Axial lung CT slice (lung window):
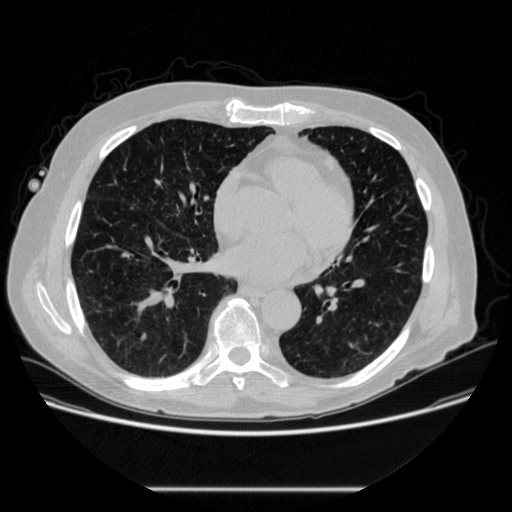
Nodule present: no